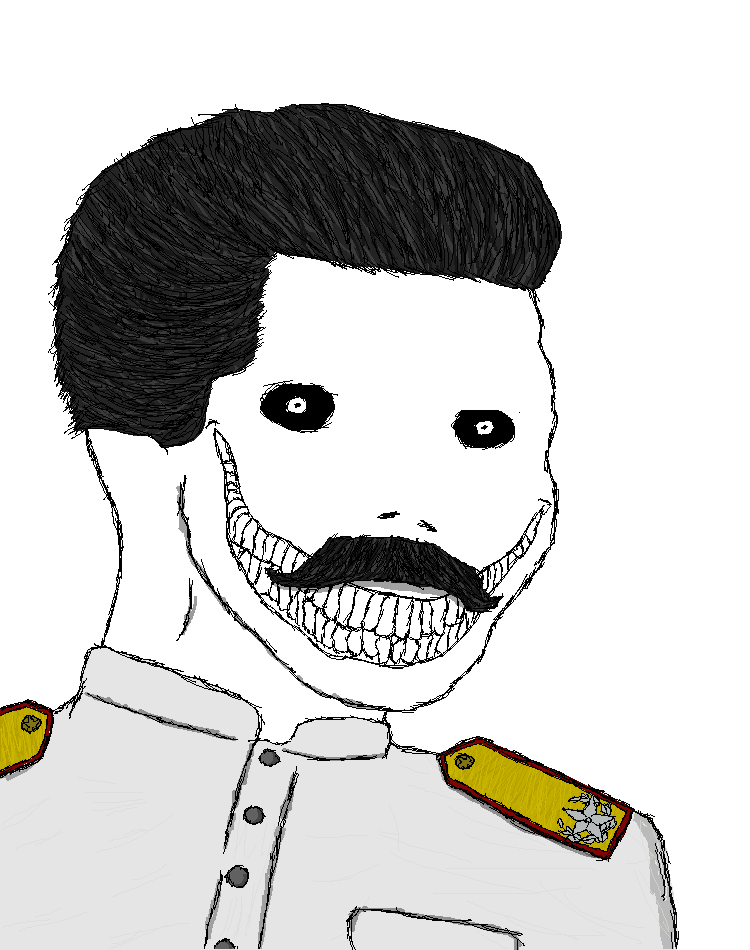
Label: 5_Oomer